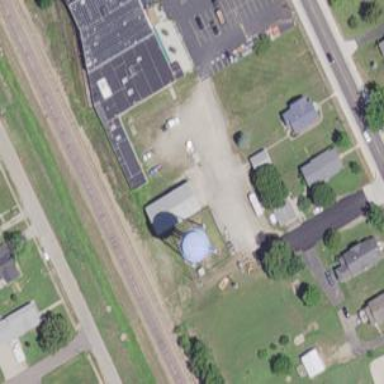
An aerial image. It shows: Water tower that is man-made.